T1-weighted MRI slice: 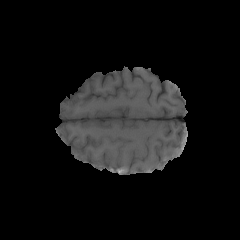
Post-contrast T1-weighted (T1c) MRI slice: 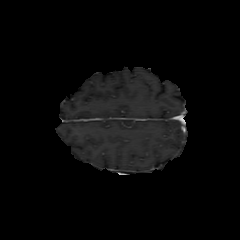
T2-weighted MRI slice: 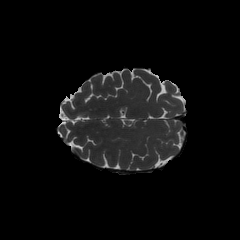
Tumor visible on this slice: no